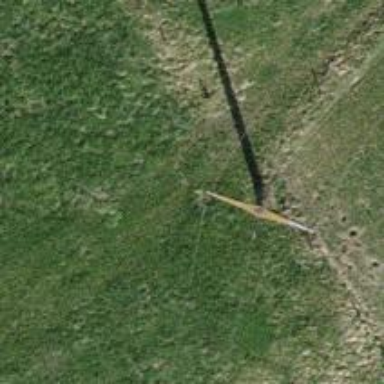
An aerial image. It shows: Concrete power pole.